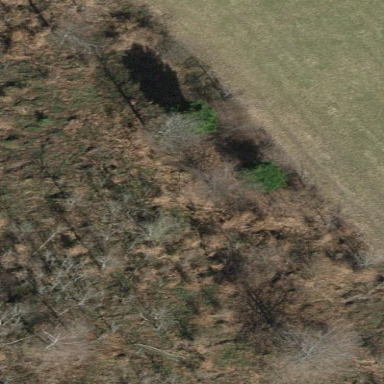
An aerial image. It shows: Patch of scrub vegetation.